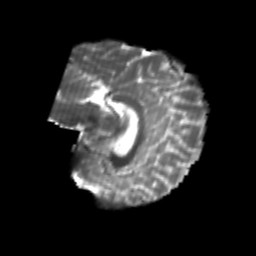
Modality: T2w
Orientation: sagittal
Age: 22
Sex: female
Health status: healthy
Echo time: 0.074 s